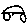
Label: car